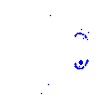
Particle: pion